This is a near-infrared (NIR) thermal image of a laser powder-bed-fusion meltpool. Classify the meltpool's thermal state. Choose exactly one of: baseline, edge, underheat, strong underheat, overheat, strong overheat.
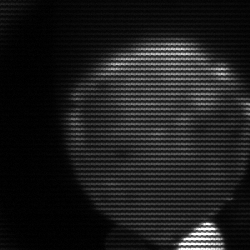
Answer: edge